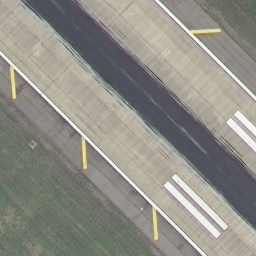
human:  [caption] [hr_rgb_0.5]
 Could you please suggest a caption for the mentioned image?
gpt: A straight runway with some mark lines on it .

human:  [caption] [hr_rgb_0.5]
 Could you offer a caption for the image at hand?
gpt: It is a straight runway with some mark lines on it .

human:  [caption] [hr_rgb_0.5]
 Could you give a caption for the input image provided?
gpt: It is a straight runway with some white mark lines on it .

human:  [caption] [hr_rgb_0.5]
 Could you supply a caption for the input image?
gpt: There are some mark lines on the straight runway .

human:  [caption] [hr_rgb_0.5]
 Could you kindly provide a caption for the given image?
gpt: A straight runway with some white mark lines on it .